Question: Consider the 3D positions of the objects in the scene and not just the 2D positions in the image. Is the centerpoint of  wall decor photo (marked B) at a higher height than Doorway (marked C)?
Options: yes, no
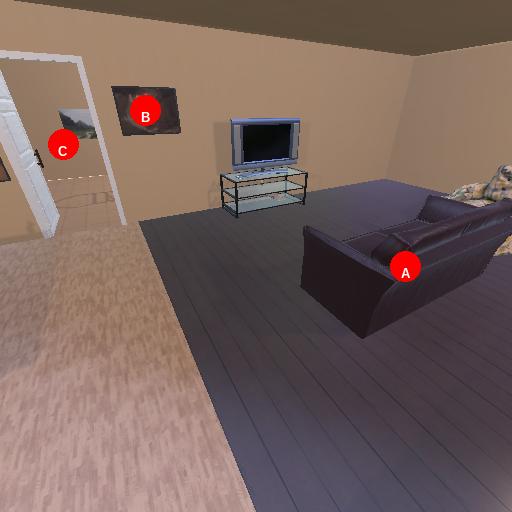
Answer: yes